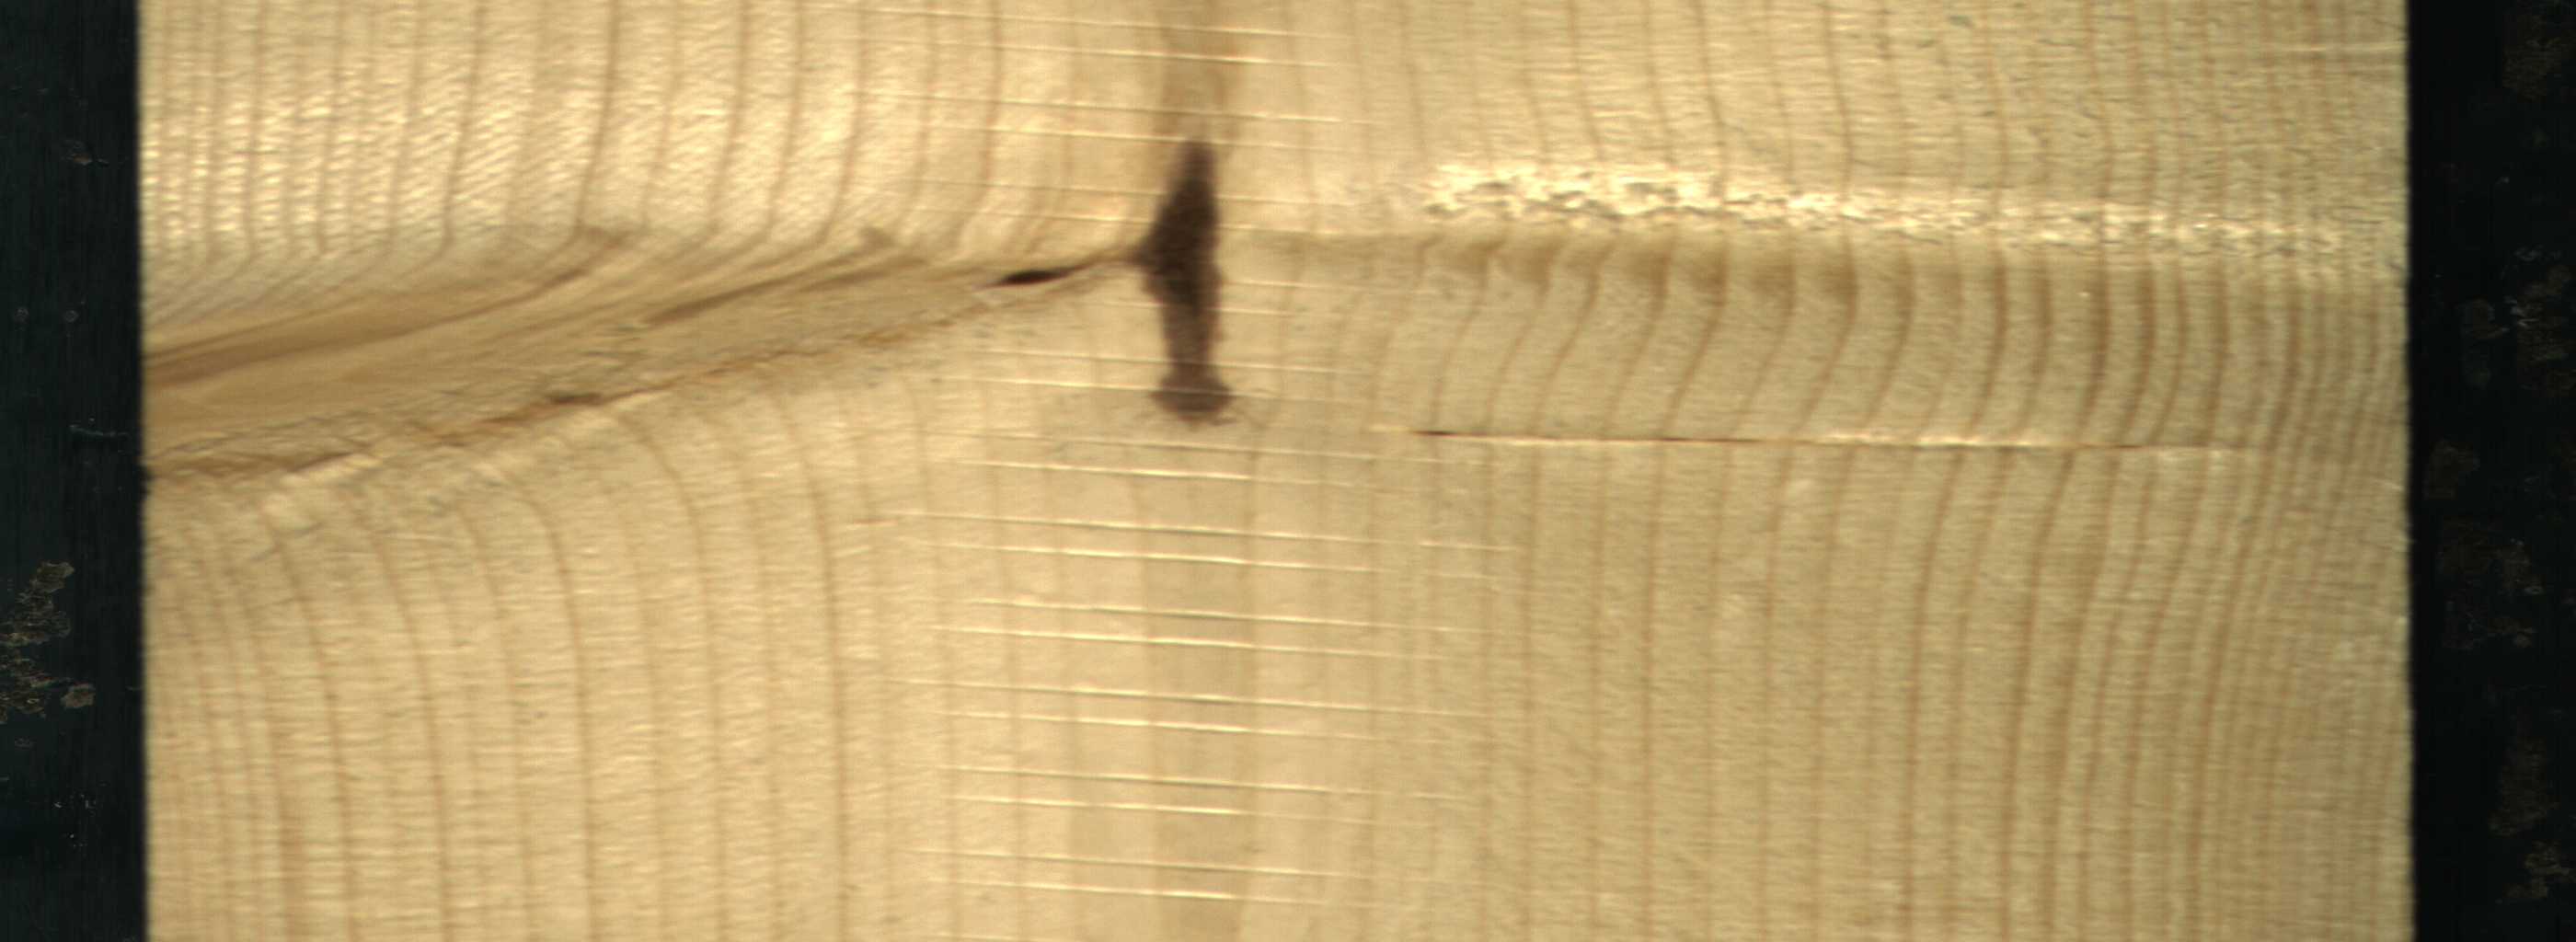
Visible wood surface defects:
Marrow
Dead_Knot
Live_Knot